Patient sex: M
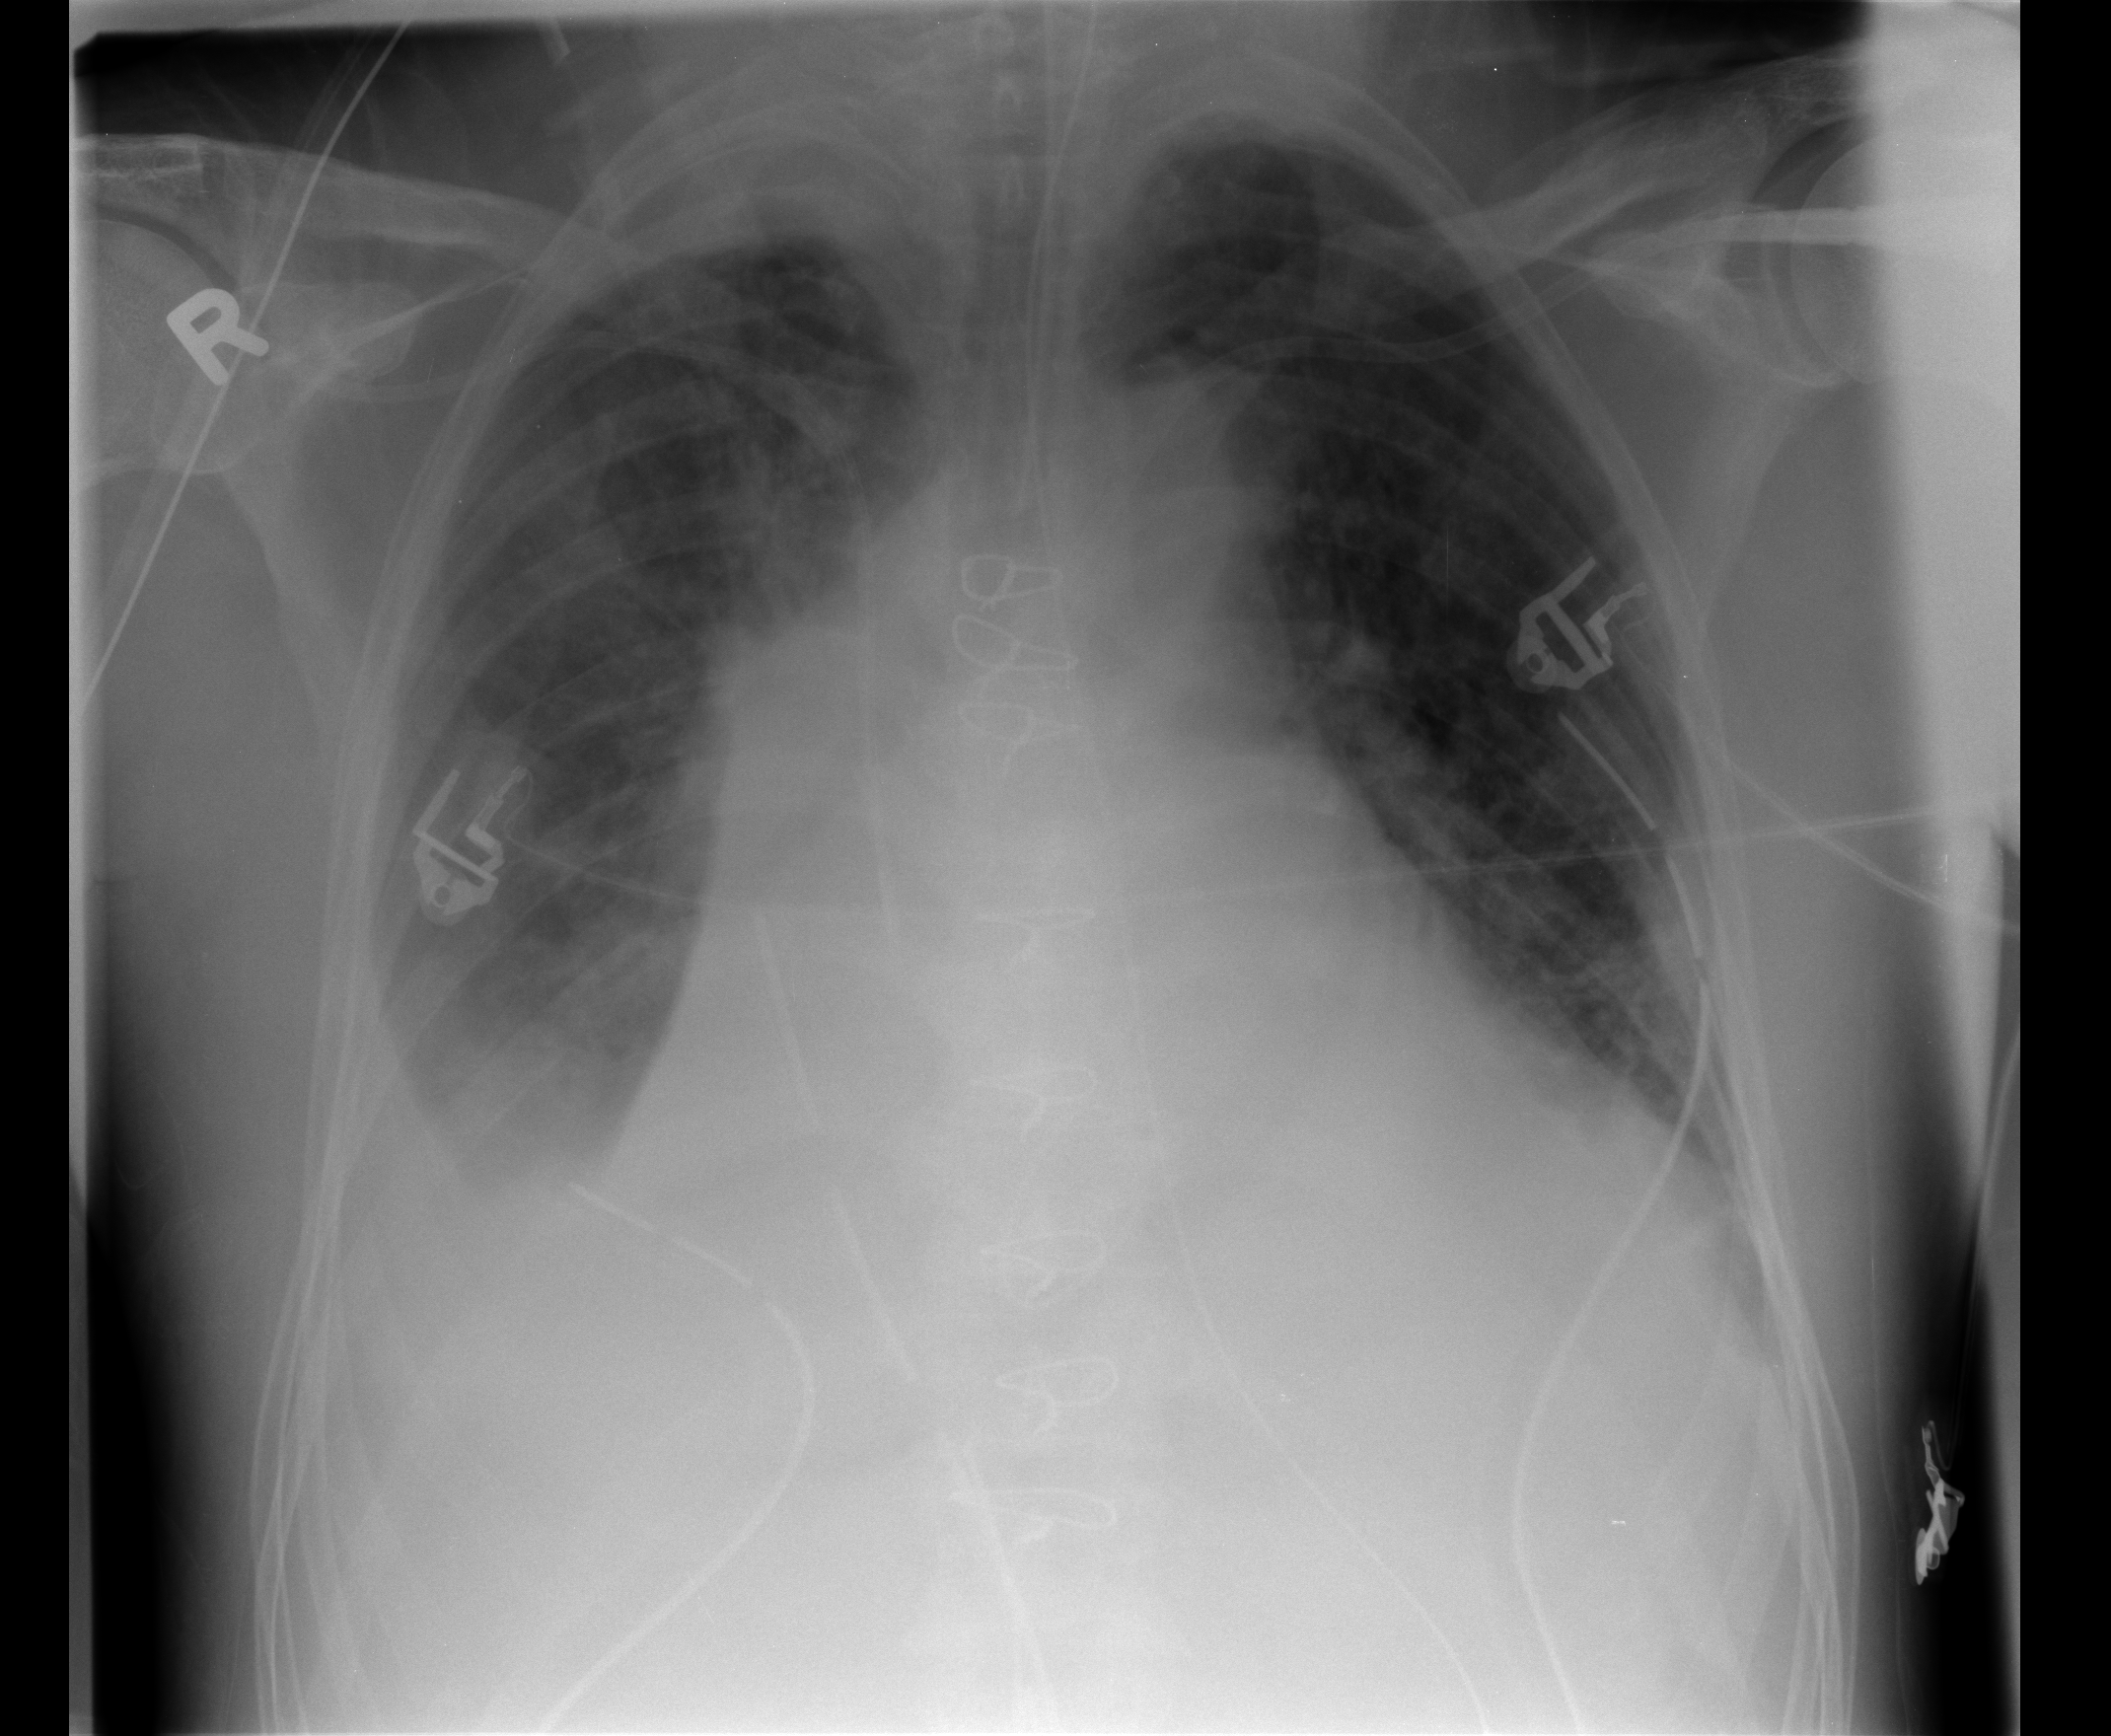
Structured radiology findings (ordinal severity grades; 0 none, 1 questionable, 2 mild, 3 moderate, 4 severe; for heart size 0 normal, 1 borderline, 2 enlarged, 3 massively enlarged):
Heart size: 2
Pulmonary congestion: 2
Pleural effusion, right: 3
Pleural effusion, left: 2
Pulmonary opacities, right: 0
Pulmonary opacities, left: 2
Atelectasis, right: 2
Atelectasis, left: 2